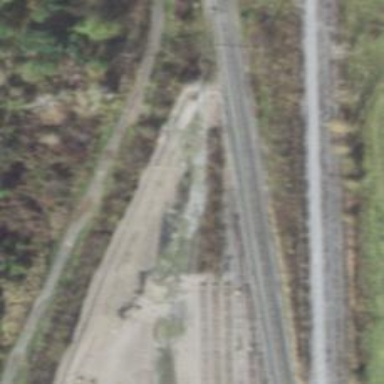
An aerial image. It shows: Abandoned railway.